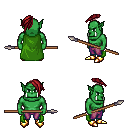
a pixel art fantasy rpg character, male body template, orc, green skin, green cape, magenta pants, brunette long mohawk hairstyle, gold boots, spear, four views (front, back, left, right), 2x2 character sprite sheet, small pixel art, hard edges, no anti-aliasing